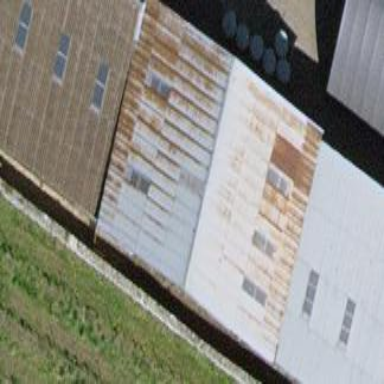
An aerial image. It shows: Hangar building.